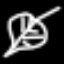
Label: leaf